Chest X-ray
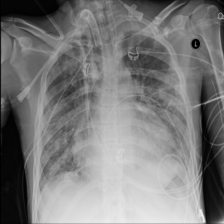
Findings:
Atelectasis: negative
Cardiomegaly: negative
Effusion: negative
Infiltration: positive
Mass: negative
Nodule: negative
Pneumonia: negative
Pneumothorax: positive
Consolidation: negative
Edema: negative
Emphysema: negative
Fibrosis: negative
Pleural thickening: negative
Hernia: negative